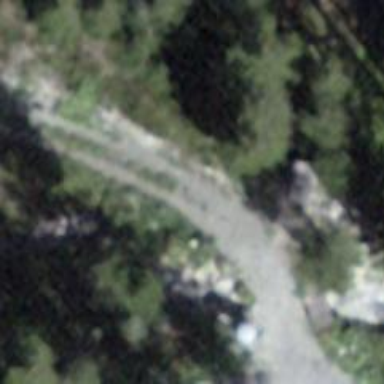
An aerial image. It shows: Path bridge with gravel surface.